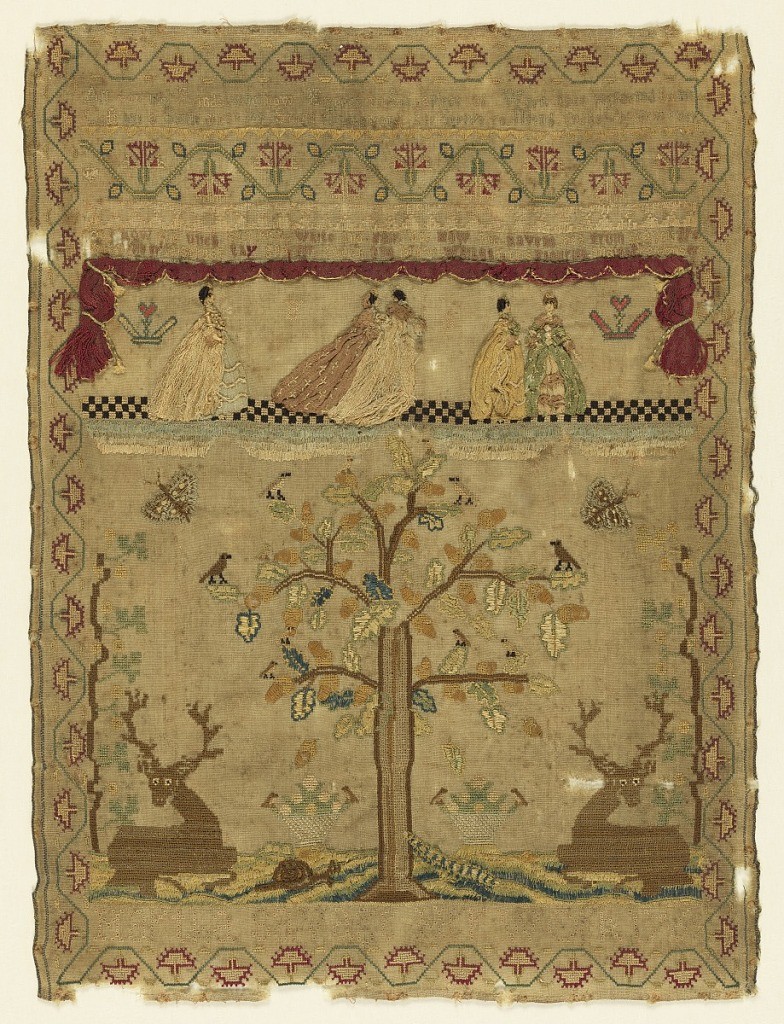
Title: Sampler
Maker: Martha Savage
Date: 1769
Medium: silk embroidery on wool foundation Technique: counted and uncounted stitches; cross, satin, eyelet, knots and couching stitches on plain weave foundation; interlacing
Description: Within an angularly curving border of carnations, bands of text and pattern, women in ball gowns embroidered in relief, and an oak tree with two stags, a snail and a caterpillar. At the bottom, the inscription "Martha Savage Her Work 1769" and the initials A.S. between the ladies, with a verse:
"All you my frinds (sic) who now expect to see a piece of work thus performed by me. Cast not a smile upon my small endeavor. I'll strive to mend and be obedient ever."
"See now the lillies flourish white and fair, see now the ravens fed from heaven are, The neer distrust thy God for cloth and bread whilst lillies flourish and the raven's fed."